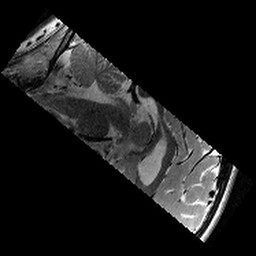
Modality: T2w
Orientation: sagittal
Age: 12
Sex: female
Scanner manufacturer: siemens
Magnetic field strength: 3 T
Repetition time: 8.46 s
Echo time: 0.067 s